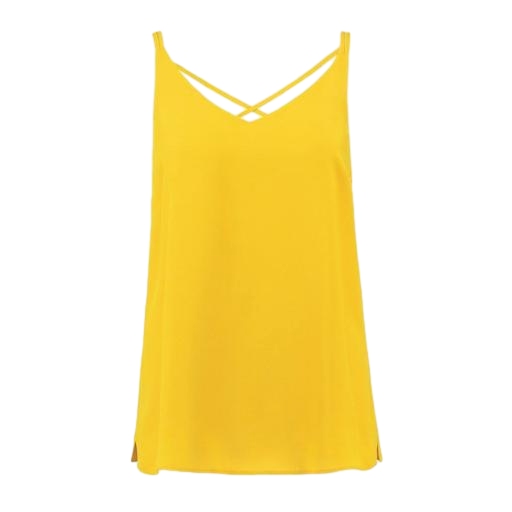
yellow italian cady emery camisole, longline cami, yellow double-layer top, white background